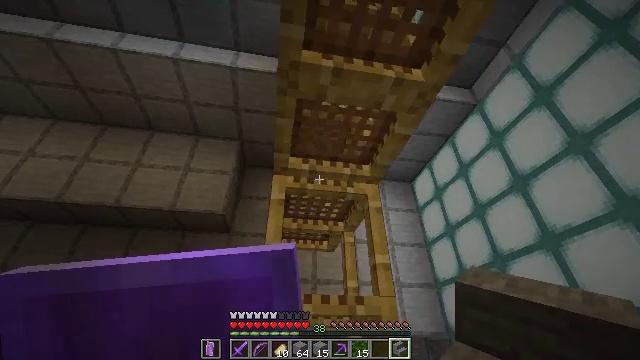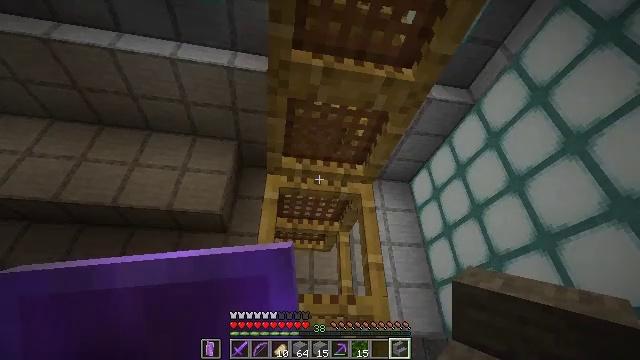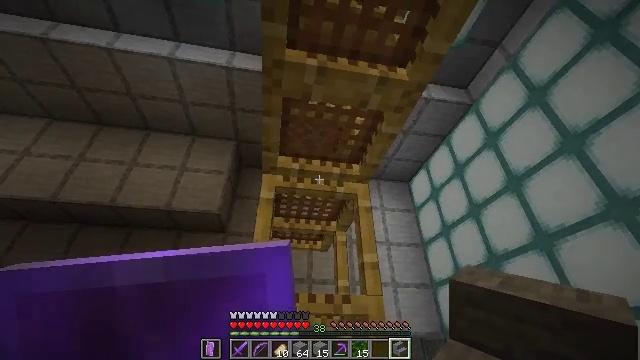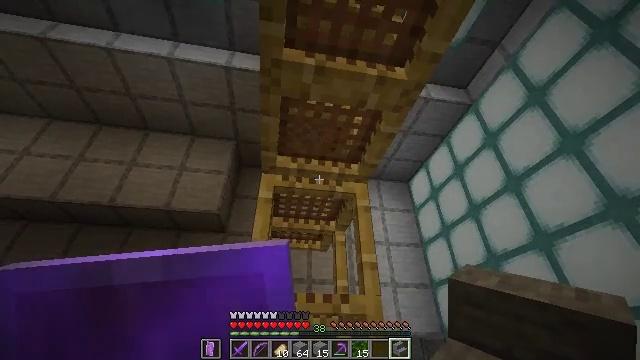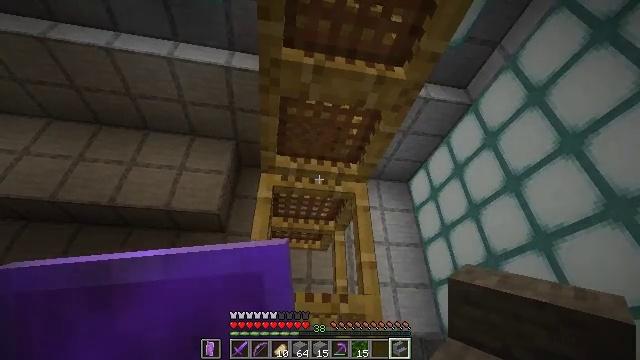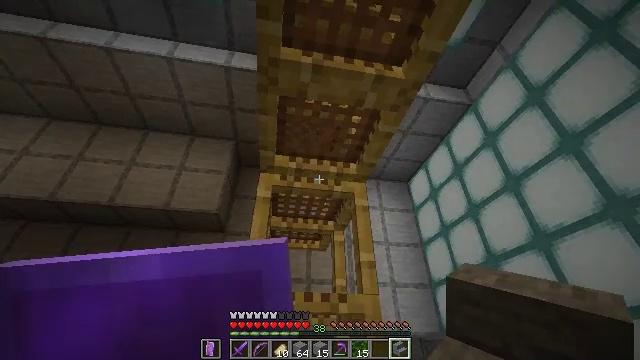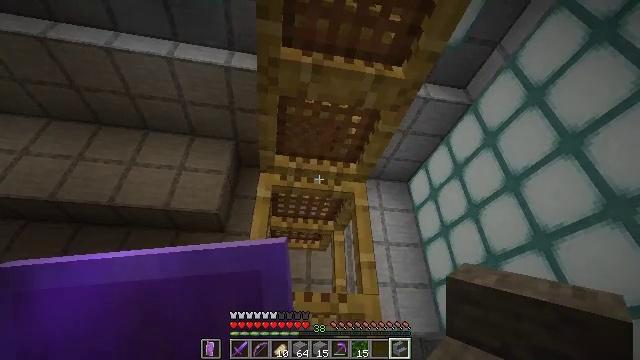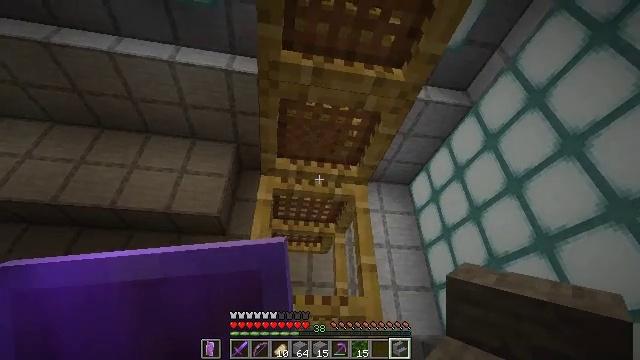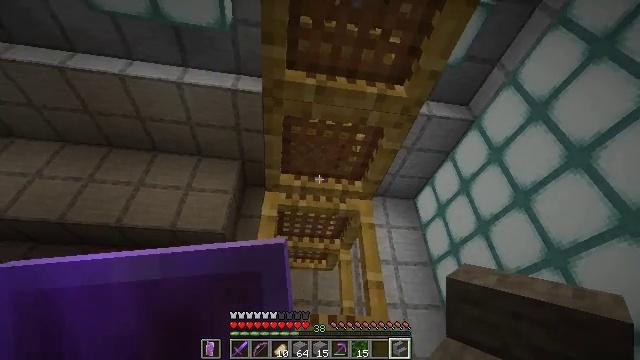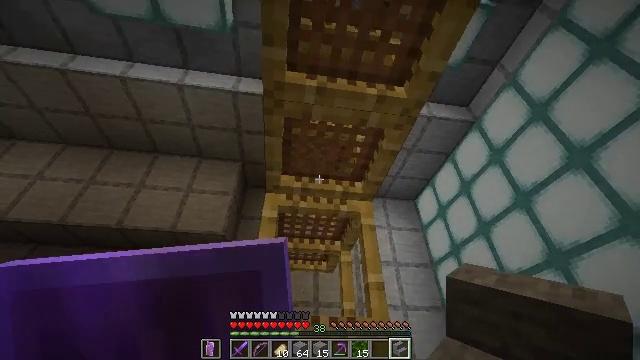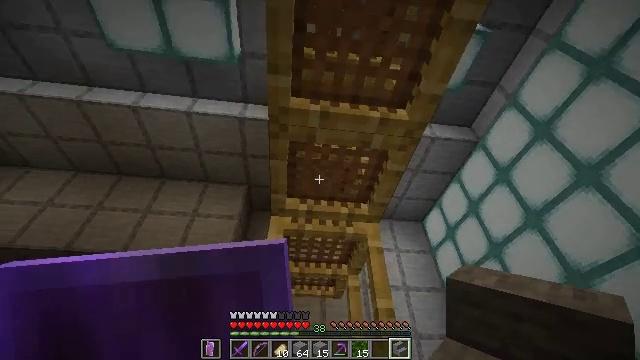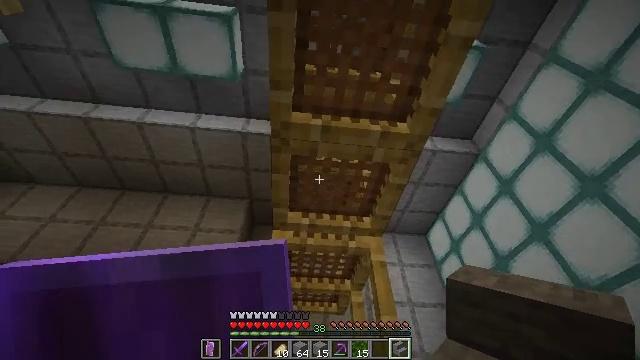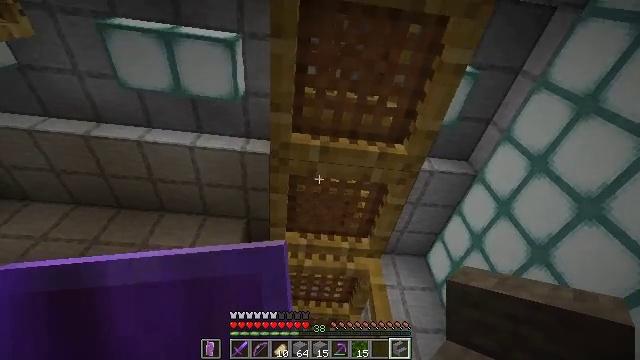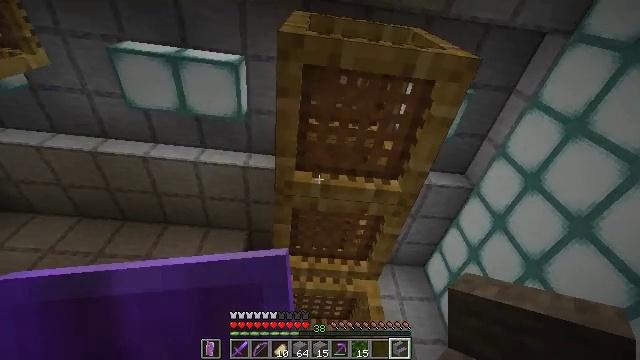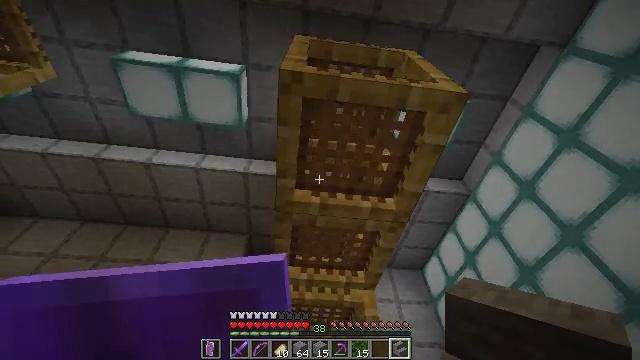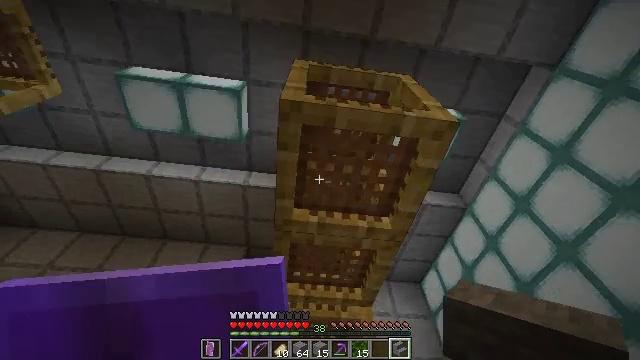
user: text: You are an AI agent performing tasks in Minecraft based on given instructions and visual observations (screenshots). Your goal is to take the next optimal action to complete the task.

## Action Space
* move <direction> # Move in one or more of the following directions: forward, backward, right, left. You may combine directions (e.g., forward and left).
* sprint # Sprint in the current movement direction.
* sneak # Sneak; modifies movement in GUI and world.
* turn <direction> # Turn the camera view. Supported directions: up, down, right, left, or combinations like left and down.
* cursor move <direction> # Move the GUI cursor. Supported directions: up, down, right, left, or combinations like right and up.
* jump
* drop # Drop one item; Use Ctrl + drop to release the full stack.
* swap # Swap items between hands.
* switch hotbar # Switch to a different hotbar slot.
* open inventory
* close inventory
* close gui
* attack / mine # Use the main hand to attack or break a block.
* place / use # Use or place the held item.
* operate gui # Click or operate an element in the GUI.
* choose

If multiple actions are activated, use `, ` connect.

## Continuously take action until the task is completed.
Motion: motion action
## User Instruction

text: Mine the sea lantern from the ocean monument.
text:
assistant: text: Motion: no_op
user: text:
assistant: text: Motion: no_op
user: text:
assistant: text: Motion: no_op
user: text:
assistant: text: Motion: no_op
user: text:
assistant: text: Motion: no_op
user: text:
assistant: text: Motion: no_op
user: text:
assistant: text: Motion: no_op
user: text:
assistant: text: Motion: turn left and up
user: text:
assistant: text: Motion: no_op
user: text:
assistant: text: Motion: turn left and up
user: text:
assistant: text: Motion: turn up
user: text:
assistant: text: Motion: move back, turn up
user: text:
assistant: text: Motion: move back, turn up
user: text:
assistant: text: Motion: move back
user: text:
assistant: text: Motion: move back, turn up
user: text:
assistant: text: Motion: move back, turn right and up
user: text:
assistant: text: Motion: move back, turn right and up
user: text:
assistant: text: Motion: move back
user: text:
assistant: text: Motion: move back
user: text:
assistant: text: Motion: move back
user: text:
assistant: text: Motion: move back
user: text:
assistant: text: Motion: move back, turn right
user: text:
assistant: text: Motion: move back
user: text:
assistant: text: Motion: no_op
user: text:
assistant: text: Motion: no_op
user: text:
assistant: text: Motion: no_op
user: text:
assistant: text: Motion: no_op
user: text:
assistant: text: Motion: no_op
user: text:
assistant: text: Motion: no_op
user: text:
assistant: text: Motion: no_op